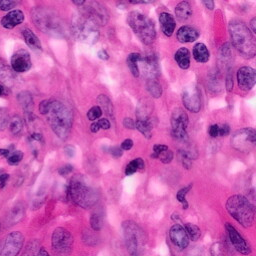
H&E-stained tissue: Pancreatic